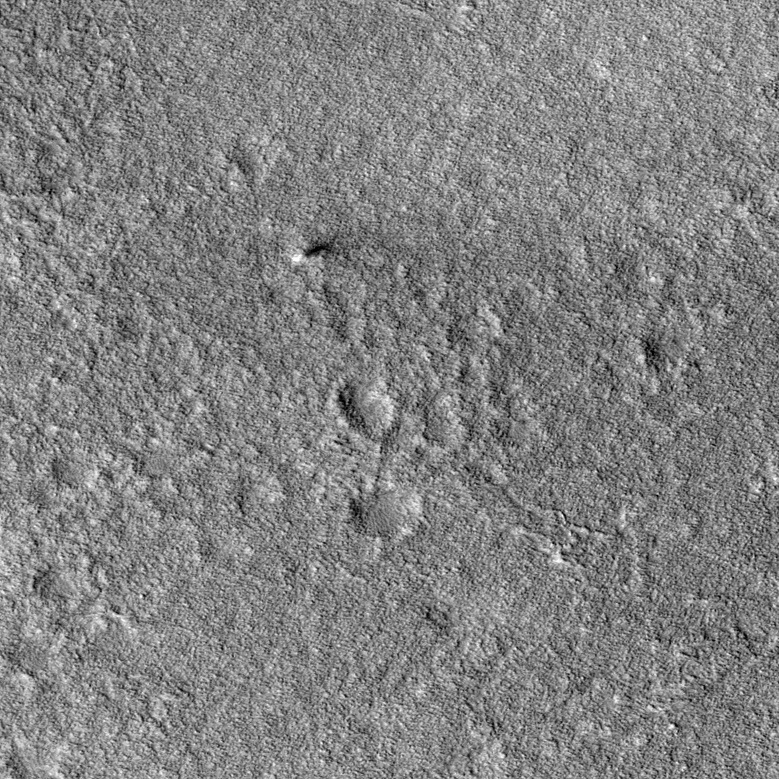
Label: dustdevil